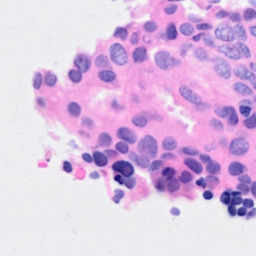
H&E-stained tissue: Breast